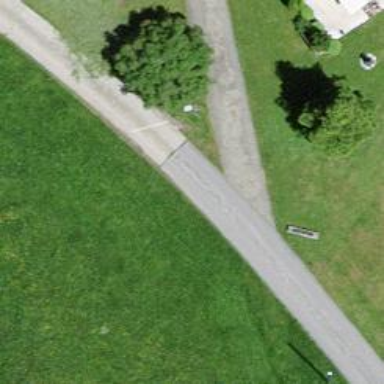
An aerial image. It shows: Well-maintained track road with grade 1 tracktype.